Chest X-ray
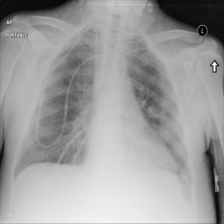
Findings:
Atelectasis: negative
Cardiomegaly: negative
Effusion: negative
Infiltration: negative
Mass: negative
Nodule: negative
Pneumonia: negative
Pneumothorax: negative
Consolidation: negative
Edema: negative
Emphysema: negative
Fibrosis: negative
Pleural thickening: negative
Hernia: negative